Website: apple
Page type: account-selection
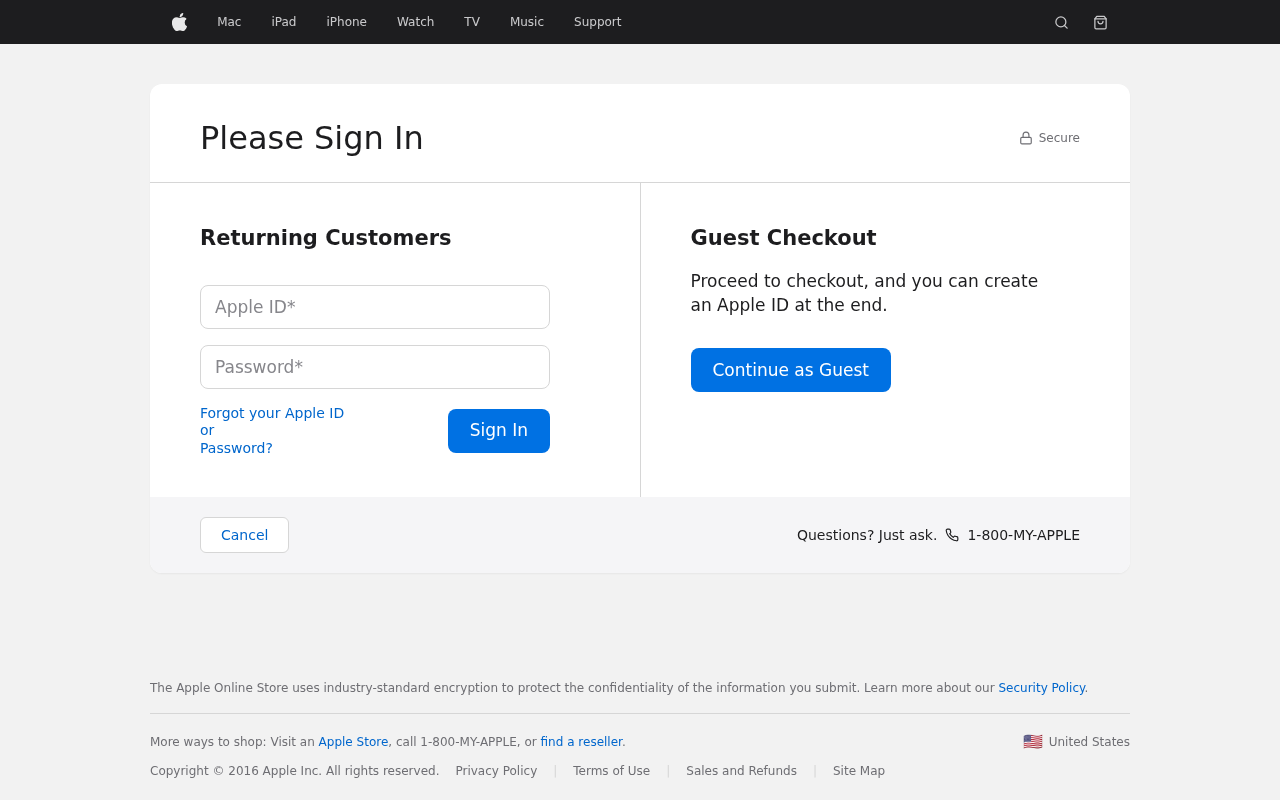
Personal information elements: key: PII_LOGIN_USERNAME
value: sjones97